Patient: sex F, age 54
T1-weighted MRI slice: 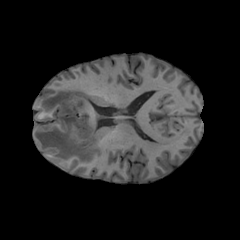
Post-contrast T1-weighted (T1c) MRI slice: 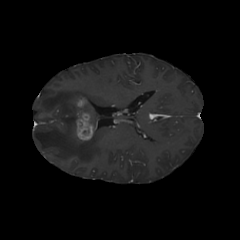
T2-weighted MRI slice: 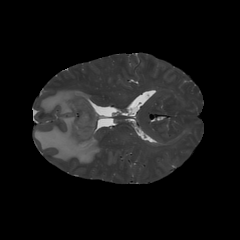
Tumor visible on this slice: yes
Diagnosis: Glioblastoma, IDH-wildtype
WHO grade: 4